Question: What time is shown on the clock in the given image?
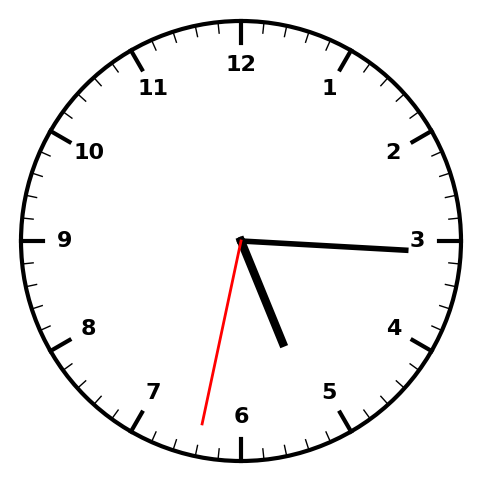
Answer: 05:15:32